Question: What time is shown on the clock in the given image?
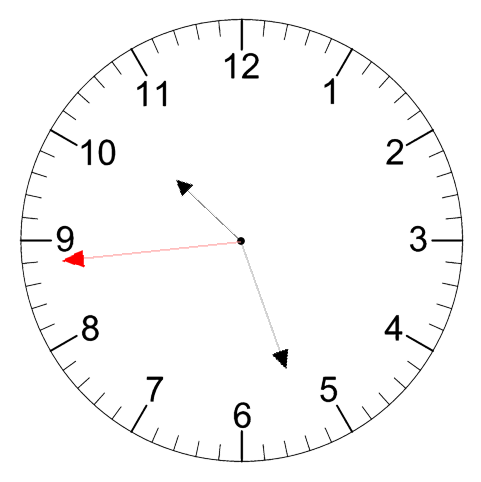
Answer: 10:26:44